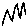
Label: zigzag